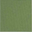
Piece: xx